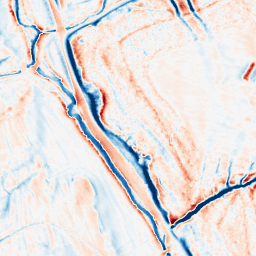
Category: classical
Decomposition family: gaussian_anisotropic
Decomposition parameters: sigma_x: 5
sigma_y: 2
Upsampling method: bilinear
Upsampling parameters: scale: 8
Upsampling scale: 8